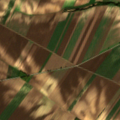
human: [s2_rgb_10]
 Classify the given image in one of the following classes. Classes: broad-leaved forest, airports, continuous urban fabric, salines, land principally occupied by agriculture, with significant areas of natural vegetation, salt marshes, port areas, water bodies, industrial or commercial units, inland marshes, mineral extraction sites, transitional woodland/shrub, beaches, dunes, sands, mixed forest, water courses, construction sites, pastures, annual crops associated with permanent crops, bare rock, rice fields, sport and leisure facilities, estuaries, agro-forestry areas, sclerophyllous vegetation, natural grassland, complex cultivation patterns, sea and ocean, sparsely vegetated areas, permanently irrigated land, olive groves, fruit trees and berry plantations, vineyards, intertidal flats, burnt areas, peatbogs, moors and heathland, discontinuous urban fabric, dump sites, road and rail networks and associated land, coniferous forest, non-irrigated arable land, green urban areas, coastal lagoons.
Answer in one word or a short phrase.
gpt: non-irrigated arable land